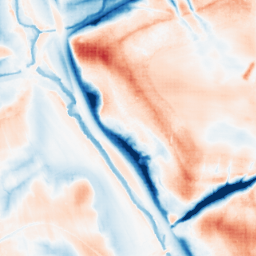
Category: trend_removal
Decomposition family: local_polynomial
Decomposition parameters: window_size: 51
degree: 3
Upsampling method: sinc_blackman
Upsampling parameters: scale: 2
kernel_size: 4
Upsampling scale: 2